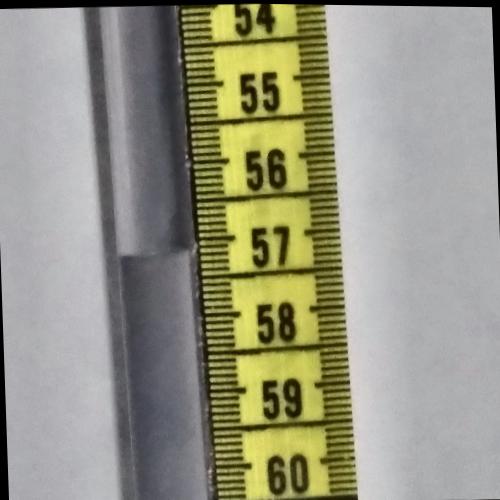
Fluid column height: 57.2 cm